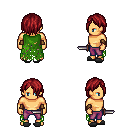
a pixel art fantasy rpg character, male body template, human, tanned skin, green tattered cape, magenta pants, brunette bangs hairstyle, leather bracers, gray slippers, dagger, four views (front, back, left, right), 2x2 character sprite sheet, small pixel art, hard edges, no anti-aliasing